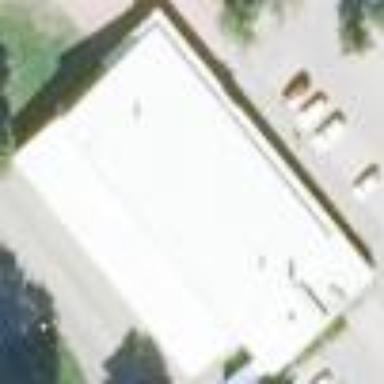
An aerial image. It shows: Convenience shop located in building.